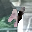
Label: 4